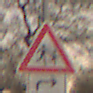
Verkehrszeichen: KinderLinks
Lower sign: RichtungsangabeDurchPfeile5
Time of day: Night
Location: Outdoor (Nature)
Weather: Clear
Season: NotSpecified
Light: Natural